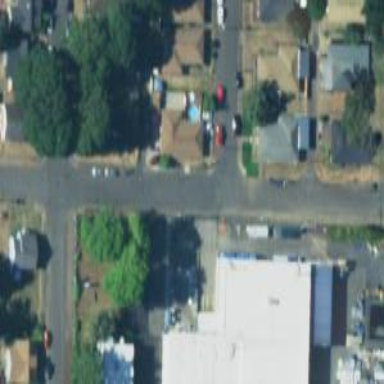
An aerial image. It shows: Residential road with asphalt surface. Sidewalk is present on the left side.